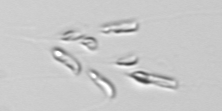
Label: Dinobryon